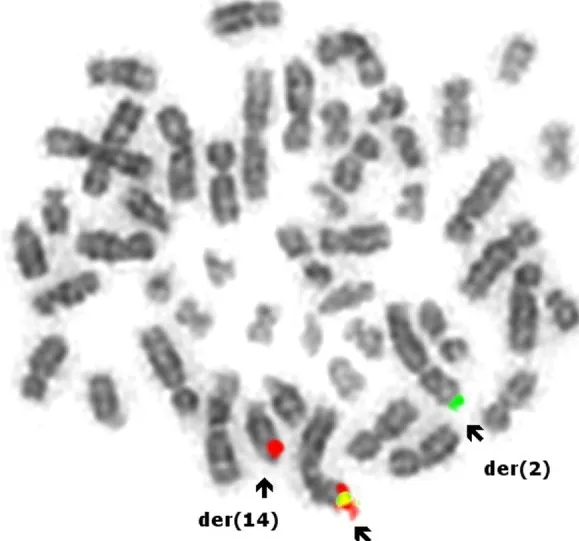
Metaphase FISH analysis using the RP11-542H15 probe (spectrum green) and the Vysis MYCN probe (spectrum orange). The normal chromosome 2 shows colocalization of the two probes, the derivative chromosome 2 has retained the RP11-542H15 probe (spectrum green) and the MYCN probe (spectrum orange) has translocated to chromosome 14.
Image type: pathology (fish)